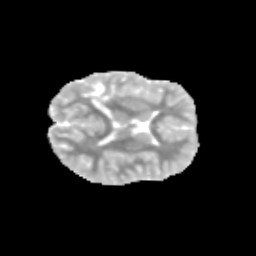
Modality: MD
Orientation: axial
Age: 11
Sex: female
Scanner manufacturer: siemens
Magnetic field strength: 3 T
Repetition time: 3.8 s
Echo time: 0.07 s